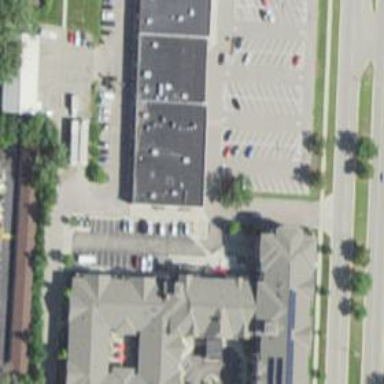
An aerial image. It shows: Veterinary facility.